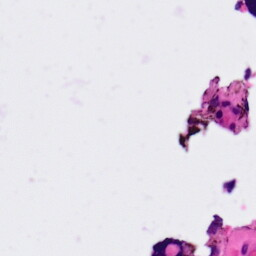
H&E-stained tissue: Ovarian